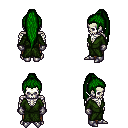
a pixel art fantasy rpg character, male body template, skeleton, green robe, robe skirt, green extra-long topknot hairstyle, metal gloves, metal boots, four views (front, back, left, right), 2x2 character sprite sheet, small pixel art, hard edges, no anti-aliasing